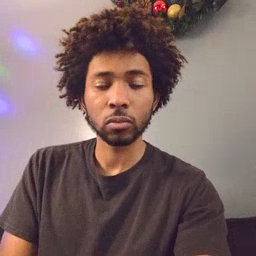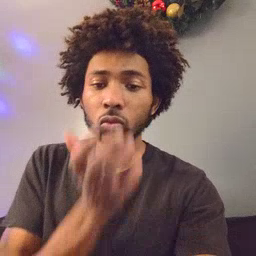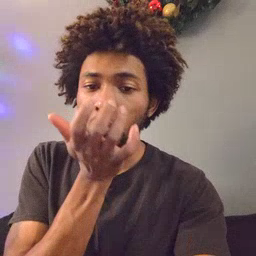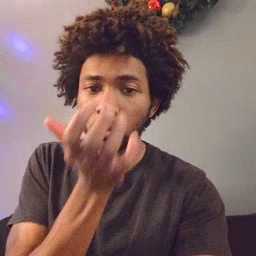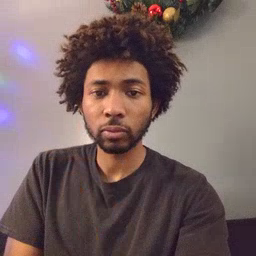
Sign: grass